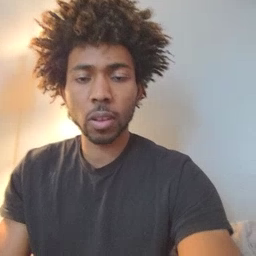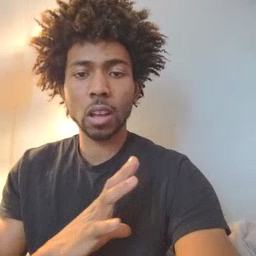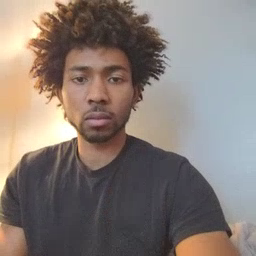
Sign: fine